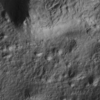
Label: not_dusty